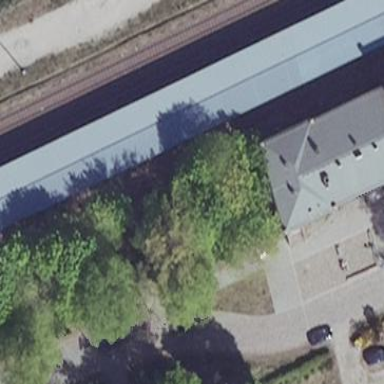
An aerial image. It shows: Platform with roof shelter for public transport at railway station.